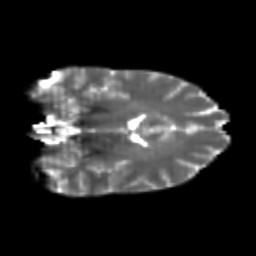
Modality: T2w
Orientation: coronal
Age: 22
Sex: female
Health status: healthy
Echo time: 0.074 s